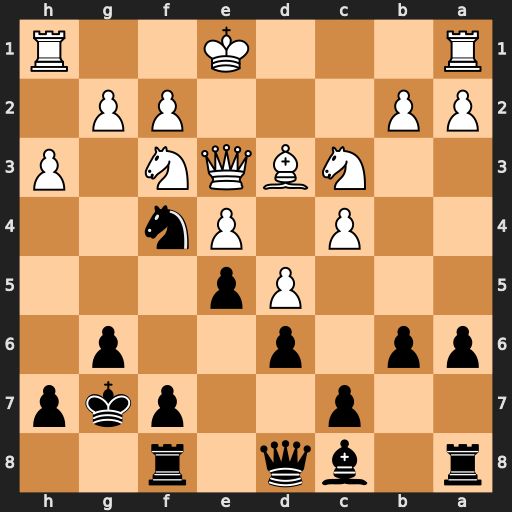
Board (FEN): r1bq1r2/2p2pkp/pp1p2p1/3Pp3/2P1Pn2/2NBQN1P/PP3PP1/R3K2R
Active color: b
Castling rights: KQ
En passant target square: -
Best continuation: Nxg2+ Ke2 Nxe3